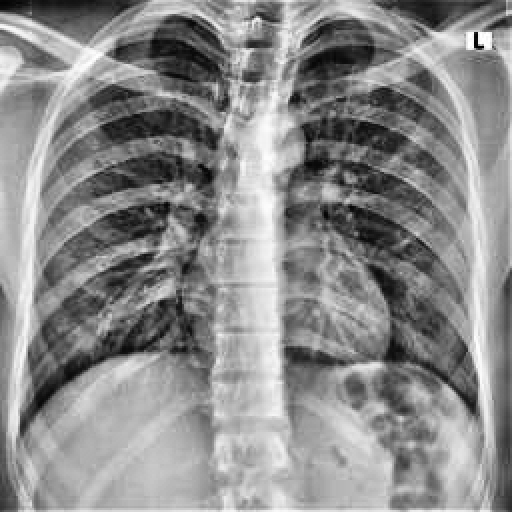
Finding: NORMAL